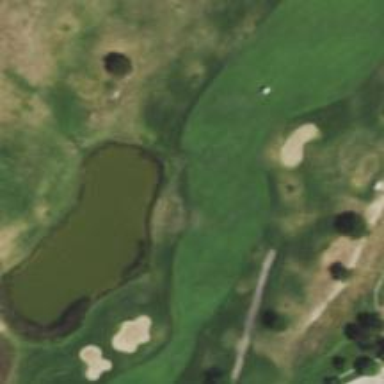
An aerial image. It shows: Water hazard in golf course. The hazard is natural water feature.